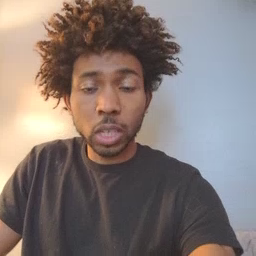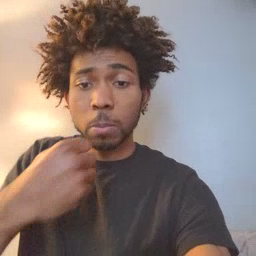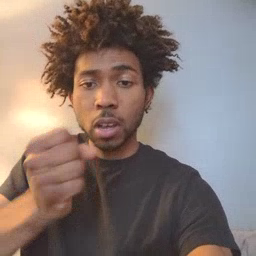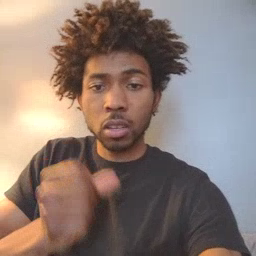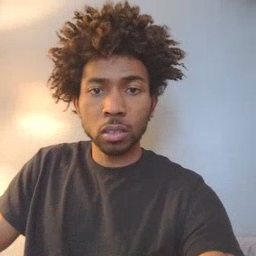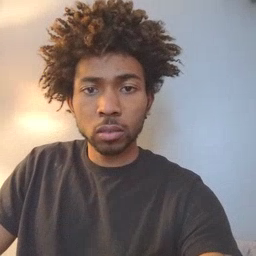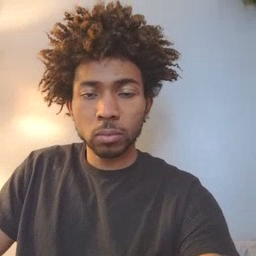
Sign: make